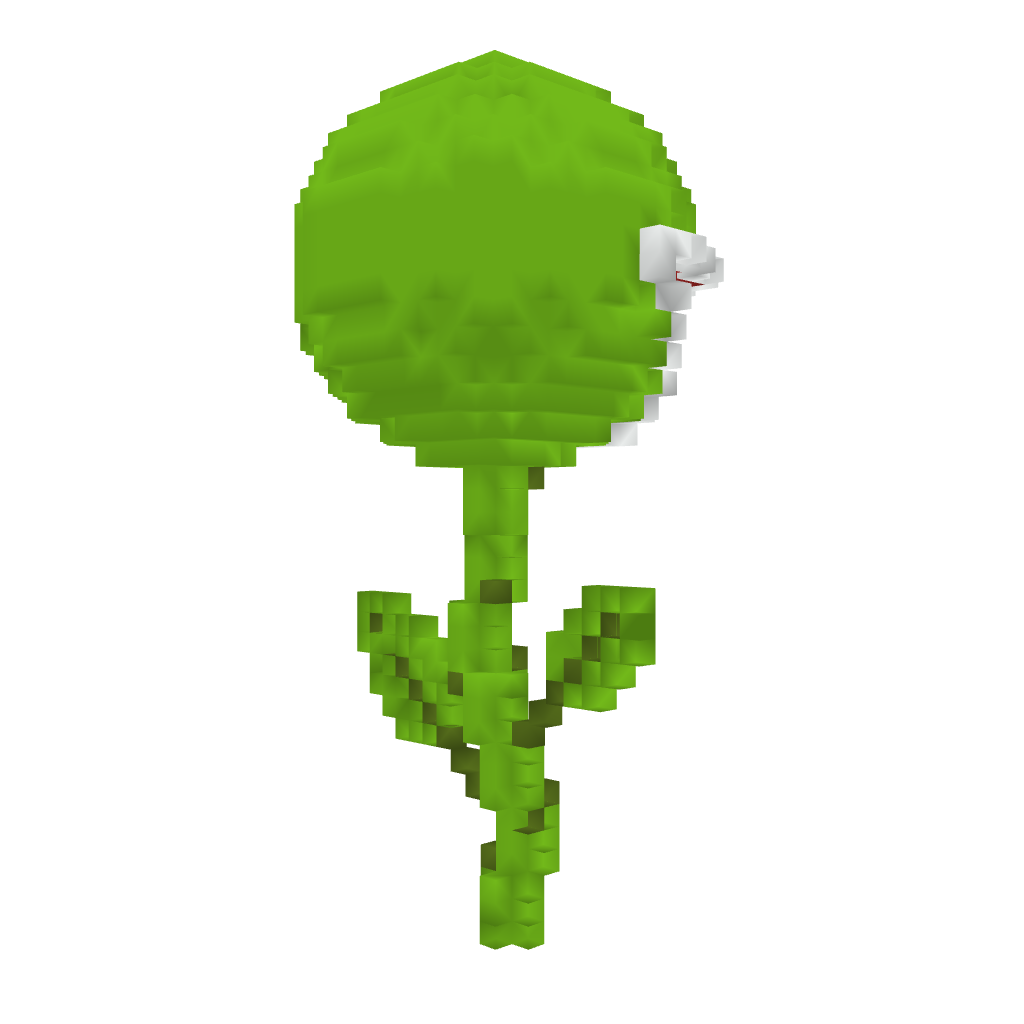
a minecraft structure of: Hungry Plant